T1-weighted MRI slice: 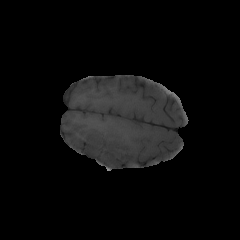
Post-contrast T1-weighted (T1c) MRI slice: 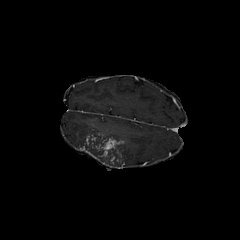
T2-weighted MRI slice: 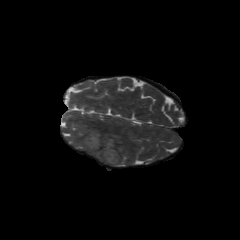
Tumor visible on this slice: yes